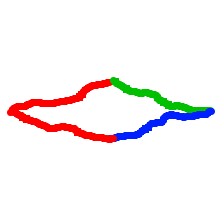
Shape: rhombus